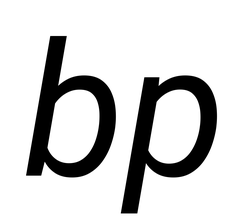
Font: Roboto-Italic_Italic